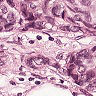
Metastatic tissue present: yes